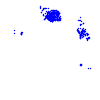
Particle: electron